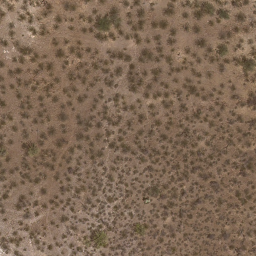
Label: chaparral